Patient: sex F, age 56
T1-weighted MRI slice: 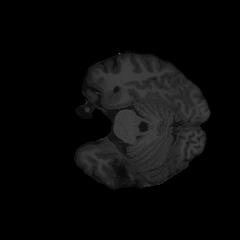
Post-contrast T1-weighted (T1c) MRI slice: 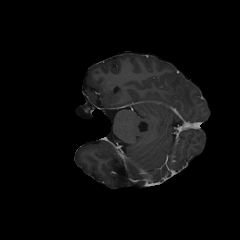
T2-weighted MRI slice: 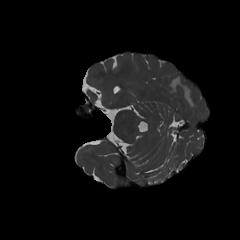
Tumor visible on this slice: yes
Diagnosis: Glioblastoma, IDH-wildtype
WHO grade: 4